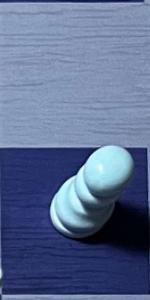
Label: Pawn_White